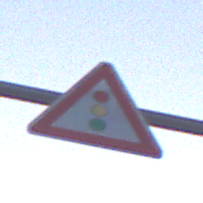
Verkehrszeichen: Lichtzeichenanlage
Umgebung: Outdoor, Urban
Tageszeit: SunriseSunset
Wetter: Clear
Licht: Natural
Jahreszeit: NotSpecified
Kontrast: MediumContrast